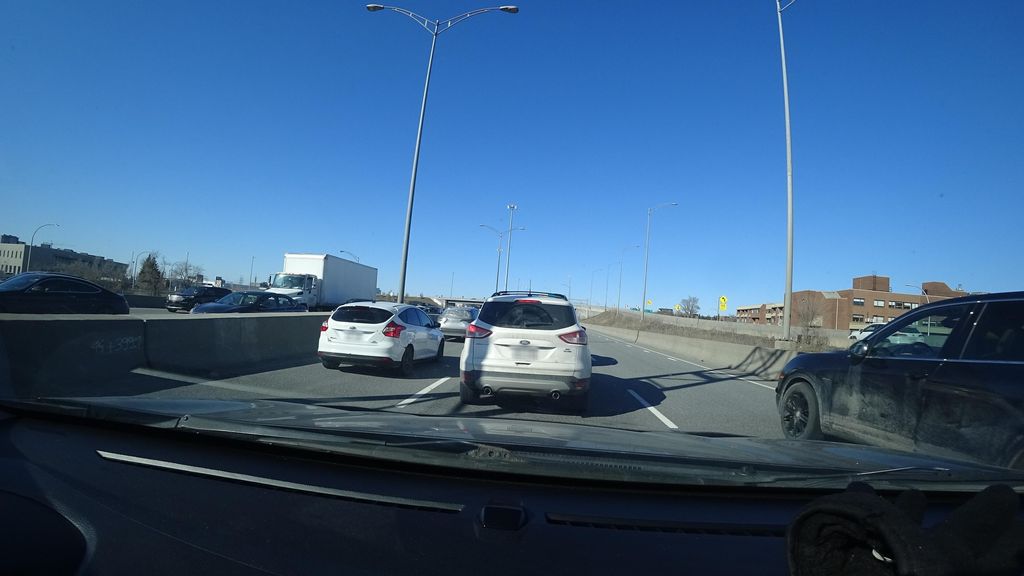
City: montreal